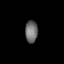
Tissue: lung
Cell type: Smooth muscle cells
Senescence score: 0.5428
Nuclear area (px): 266
Mean DAPI intensity: 111.305